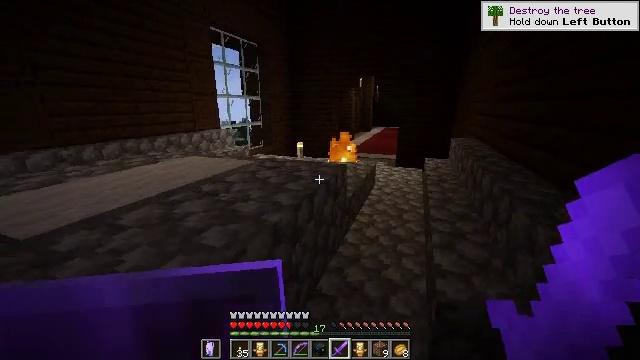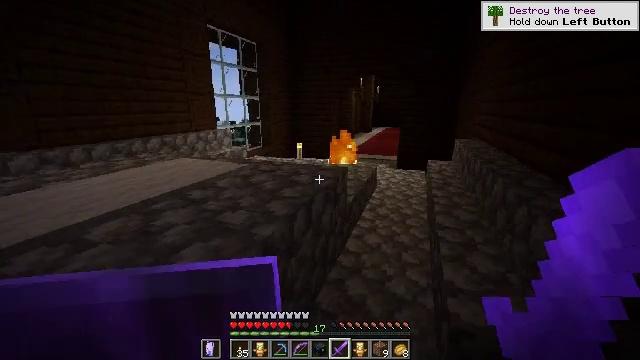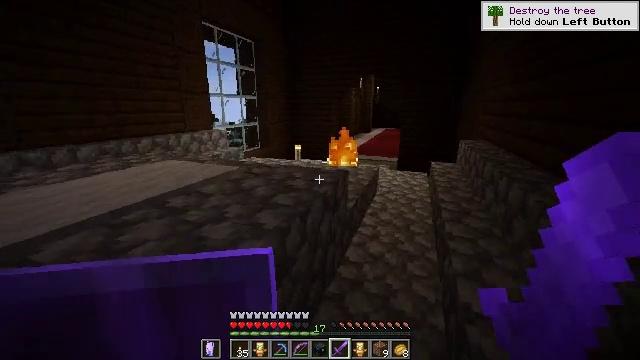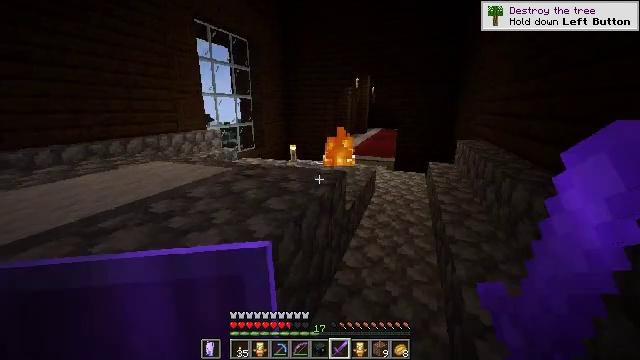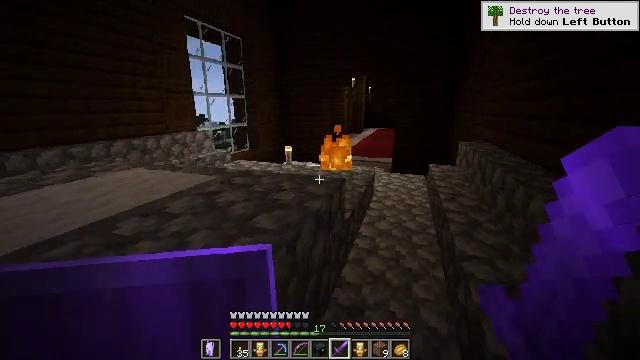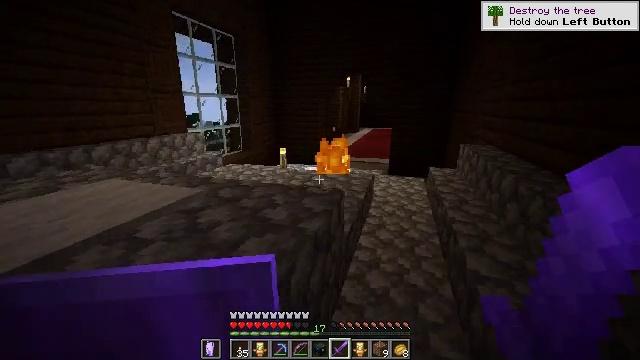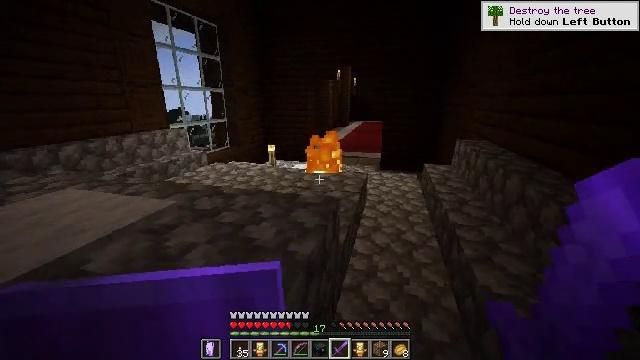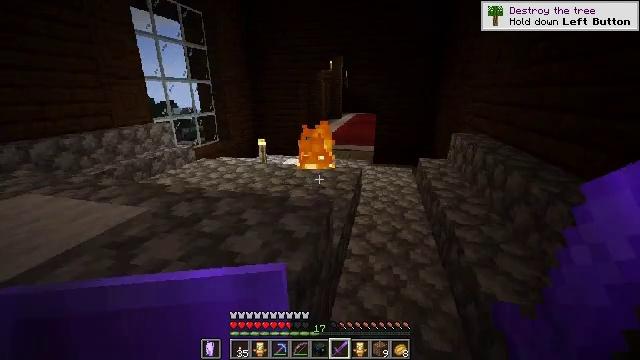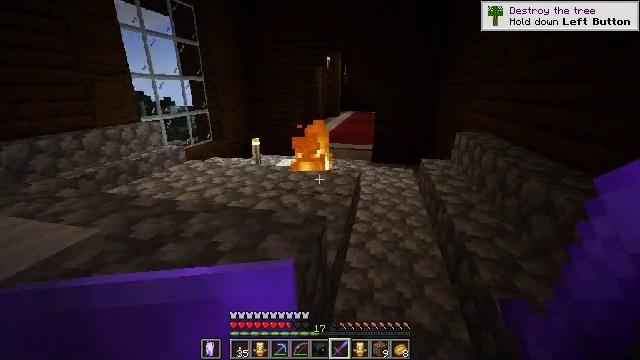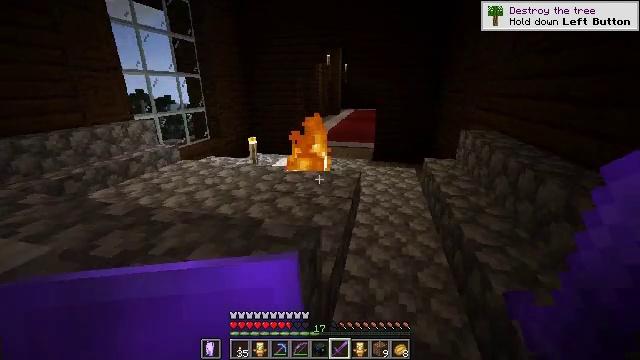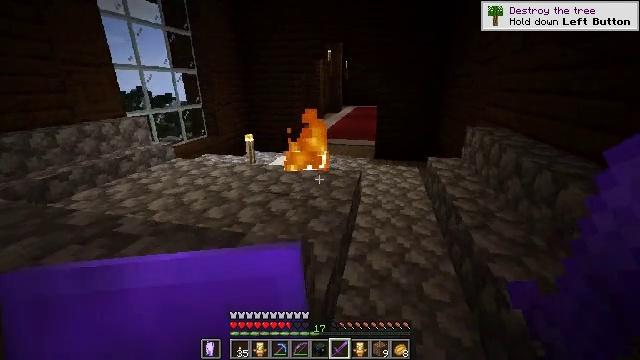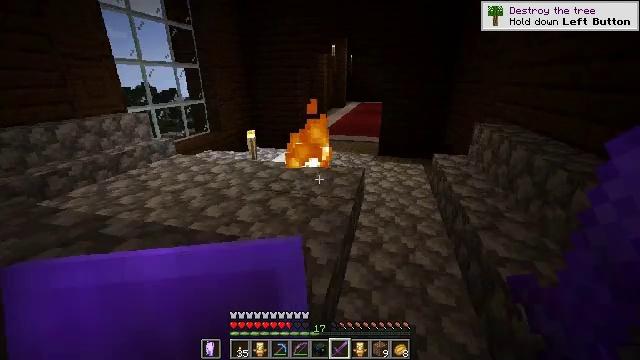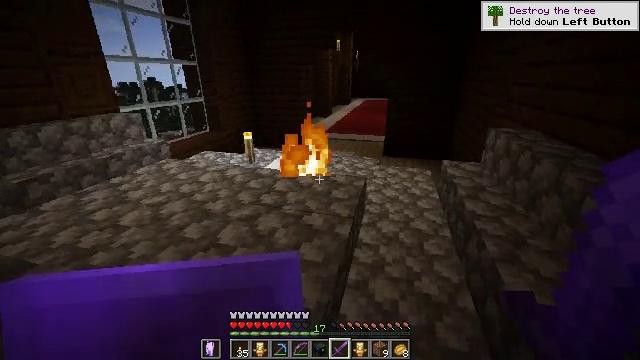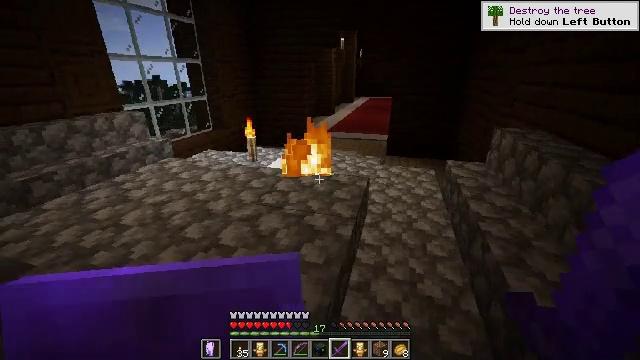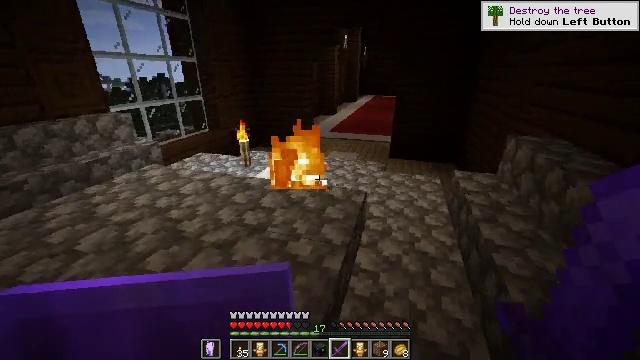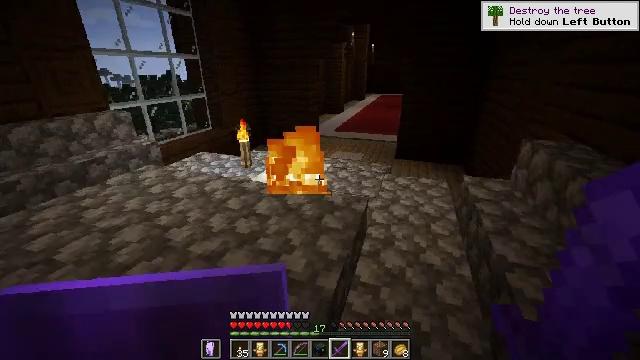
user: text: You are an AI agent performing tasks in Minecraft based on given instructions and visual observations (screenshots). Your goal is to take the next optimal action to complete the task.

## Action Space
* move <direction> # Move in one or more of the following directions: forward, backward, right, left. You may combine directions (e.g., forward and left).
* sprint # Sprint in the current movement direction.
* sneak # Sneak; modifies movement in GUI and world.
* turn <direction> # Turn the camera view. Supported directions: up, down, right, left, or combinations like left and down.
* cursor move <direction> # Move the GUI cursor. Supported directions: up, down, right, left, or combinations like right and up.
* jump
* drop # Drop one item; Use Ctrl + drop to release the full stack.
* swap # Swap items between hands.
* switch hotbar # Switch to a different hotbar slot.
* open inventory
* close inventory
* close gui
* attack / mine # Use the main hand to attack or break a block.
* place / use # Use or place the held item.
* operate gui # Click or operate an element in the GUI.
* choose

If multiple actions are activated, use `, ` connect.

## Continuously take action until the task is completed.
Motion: motion action
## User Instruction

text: Collect the white carpet by hitting it.
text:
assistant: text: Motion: move forward
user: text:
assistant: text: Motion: move forward
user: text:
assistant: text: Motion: move forward
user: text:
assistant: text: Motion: move forward
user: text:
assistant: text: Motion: move forward, turn right
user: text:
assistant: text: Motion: move forward, turn right and down
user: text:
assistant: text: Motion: move forward, turn right and down
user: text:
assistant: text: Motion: move forward
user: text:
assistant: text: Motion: move forward
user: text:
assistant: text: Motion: move forward
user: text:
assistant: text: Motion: move forward
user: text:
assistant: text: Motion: move forward, turn left
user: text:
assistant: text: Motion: move forward
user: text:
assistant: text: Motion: move forward
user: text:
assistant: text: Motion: move forward, turn left
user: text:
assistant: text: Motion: move forward, turn left
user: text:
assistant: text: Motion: move forward
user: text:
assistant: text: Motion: move forward, turn left
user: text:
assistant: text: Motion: move forward, turn left
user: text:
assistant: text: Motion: move forward, turn left
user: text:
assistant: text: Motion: move forward, turn left
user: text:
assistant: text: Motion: move forward
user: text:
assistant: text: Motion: move forward
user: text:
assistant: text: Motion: move forward
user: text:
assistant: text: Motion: move forward, turn down
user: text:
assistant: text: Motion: move forward and move right, turn right and down
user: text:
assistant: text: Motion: move forward and move right, turn right and down
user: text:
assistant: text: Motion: move forward and move right
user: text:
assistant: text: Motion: move forward and move right
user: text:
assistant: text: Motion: move forward and move right, turn left